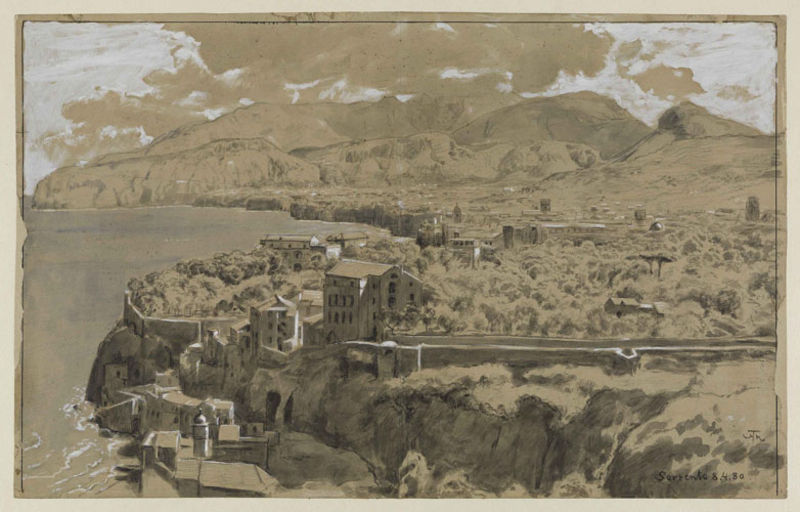
Titel: Sorrent
Künstler: Hans Thoma
Standort: Karlsruhe
Institution: Staatliche Kunsthalle Karlsruhe
Schlagwörter: baum, berg, blau, dunkel, felsen, gemälde, gestein, himmel, meer, schatten, wasser, weiß, wolken, aquarell, bäume, fluss, impressionismus, kirchturm, landschaft, menschen, sand, see, stadt, ufer, braun, fenster, grau, hell, hintergrund, kreide, licht, schwarz, skizze, straße, zeichnung, anlage, blick, dach, gebäude, gras, haus, rot, schloss, weg, wiese, wolke, beige, malerei, architektur, lang, stein, steine, bild, signatur, ebene, erde, horizont, häuser, hügel, natur, strauch, weite, brücke, busch, büsche, gewässer, hütte, kanal, kirche, insel, land, höhle, tal, wald, kamin, schornstein, turm, bewölkt, spanien, gischt, küste, schrift, strand, welle, wellen, papier, düster, ansicht, bogen, fassade, italien, ort, süden, studie, abhang, datierung, berge, fels, gebirge, hang, klippen, dorf, dächer, mauer, bergkette, gelände, grafik, hecke, landschaftsmalerei, monochrom, vegetation, linien, steil, türe, südfrankreich, farblos, sepia, hafen, böschung, wehr, brandung, querformat, sturm, treppe, datum, bucht, lichtreflexe, befestigung, klippe, ozean, steilküste, kirchen, stadtansicht, tusche, burg, türme, vulkan, alpen, gestade, leuchtturm, festung, wälder, druck, druckgrafik, radierung, stich, titel, ruinen, mauern, höhenzug, stadtmauer, himel, mediterran, postkarte, fort, waser, baäume, schutz, bezeichnung, wals, vesuv, bergen, wasserleitung, schroff, mittelmeer, felseb, hauser, flachdach, aquedukt, gouache, horiont, coloriert, eald, burganlage, verteidigung, wehranlage, anhang, gehöht, leitung, bege, amalfi, datiert, adria, maya, abhnag, geheimnissvoll, golf von neapel, sepai, kampanien, grundiert, bergh, himmell, weiß gehöht, hazs, oft, lüste, campania, sorrent, se, 1880, kische, küpste, sorrento, statmauer, horizuont, #steil, 80, spitzlichter, weisse höhungen, sorenke, gebigre, bäüsche, anghang, flse, mezzo giorno, 8480, camapnia, landschaft italien küstenstadt sinnuessa en vale, 8.4.80, sp